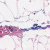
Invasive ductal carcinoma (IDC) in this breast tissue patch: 0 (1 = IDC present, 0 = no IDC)